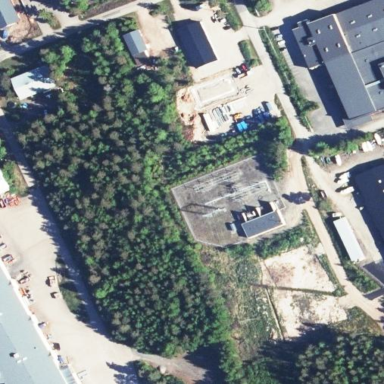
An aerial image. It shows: Power substation.